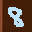
Label: 8